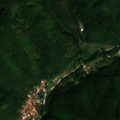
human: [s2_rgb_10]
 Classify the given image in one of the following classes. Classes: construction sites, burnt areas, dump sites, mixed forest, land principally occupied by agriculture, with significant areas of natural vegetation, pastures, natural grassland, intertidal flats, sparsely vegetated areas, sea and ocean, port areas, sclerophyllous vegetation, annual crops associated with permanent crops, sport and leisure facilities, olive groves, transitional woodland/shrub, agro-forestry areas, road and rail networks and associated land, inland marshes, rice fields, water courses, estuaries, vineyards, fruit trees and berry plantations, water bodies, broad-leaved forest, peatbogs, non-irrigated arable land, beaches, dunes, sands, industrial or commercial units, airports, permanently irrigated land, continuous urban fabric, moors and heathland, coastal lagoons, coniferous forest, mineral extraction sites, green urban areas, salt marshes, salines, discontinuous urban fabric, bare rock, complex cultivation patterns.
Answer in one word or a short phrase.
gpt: land principally occupied by agriculture, with significant areas of natural vegetation, broad-leaved forest